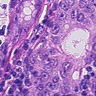
Metastatic tissue present: yes